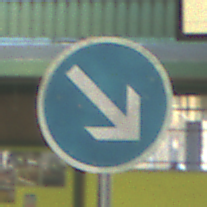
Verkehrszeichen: VorgeschriebeneVorbeifahrtRechts
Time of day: MorningAfternoon
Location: Roofed (Special)
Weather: NotSpecified
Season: NotSpecified
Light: Artificial